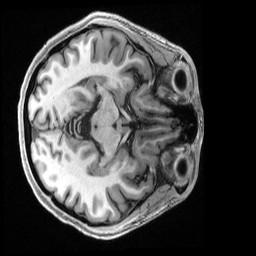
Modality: T1w
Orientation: axial
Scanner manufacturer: siemens
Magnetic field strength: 3 T
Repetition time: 2.5 s
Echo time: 0.00231 s